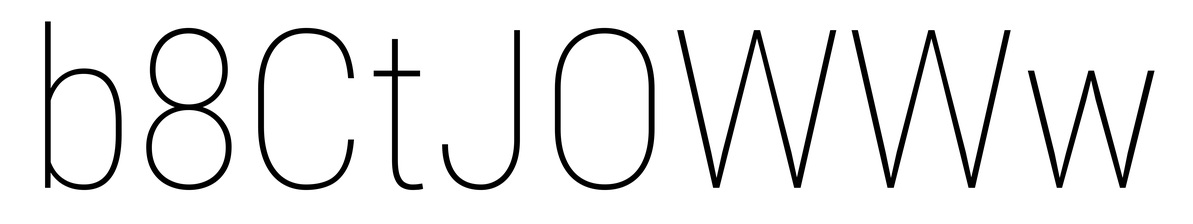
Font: Roboto_Condensed_Thin